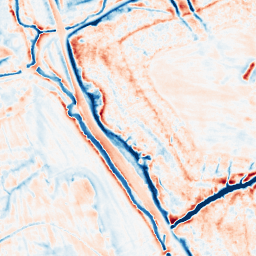
Category: edge_preserving
Decomposition family: anisotropic_diffusion
Decomposition parameters: iterations: 50
kappa: 30
gamma: 0.15
Upsampling method: linear_exact
Upsampling parameters: scale: 2
Upsampling scale: 2